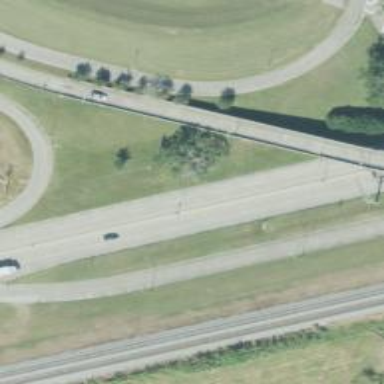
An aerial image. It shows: Secondary link road.